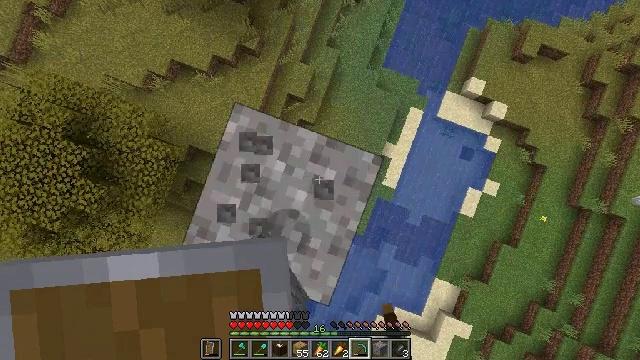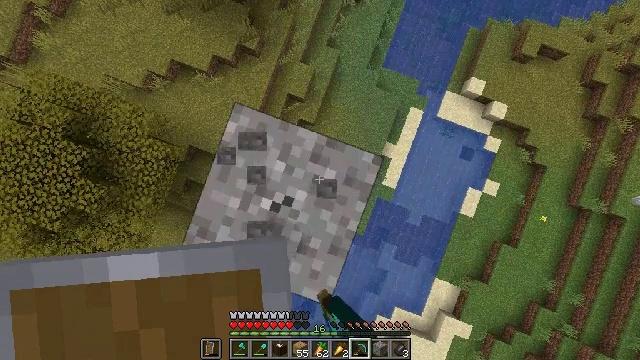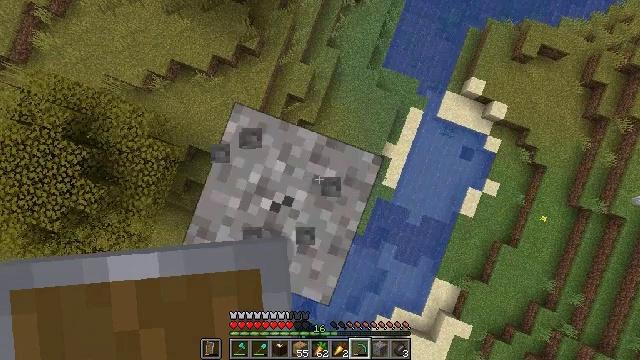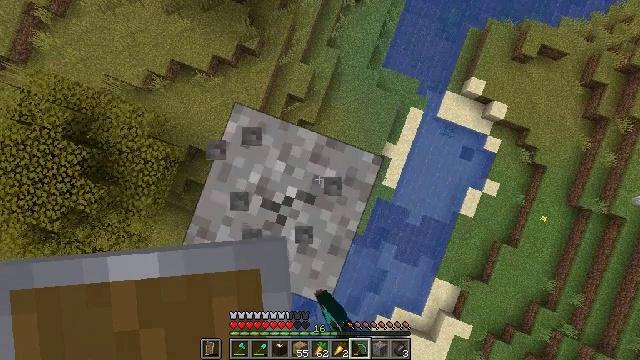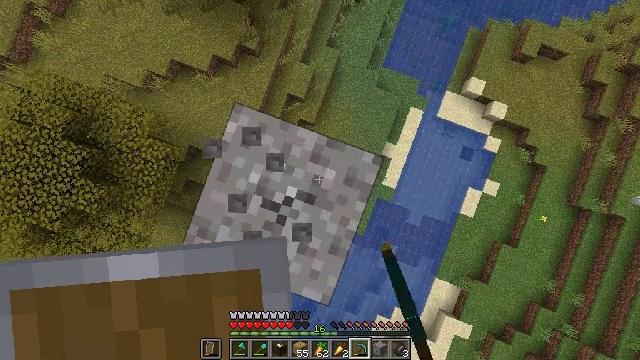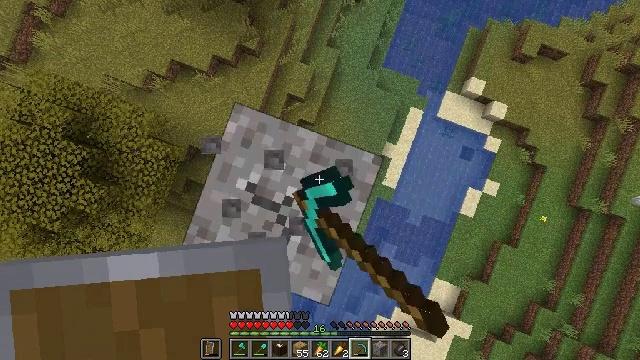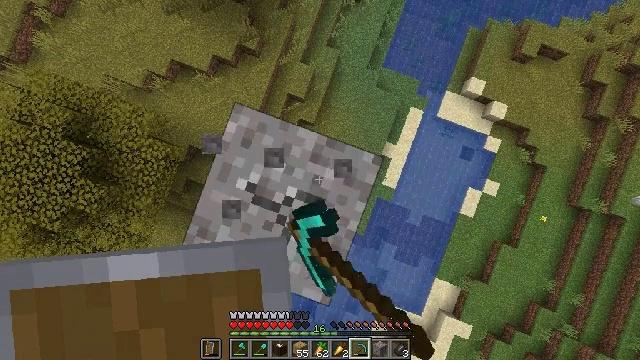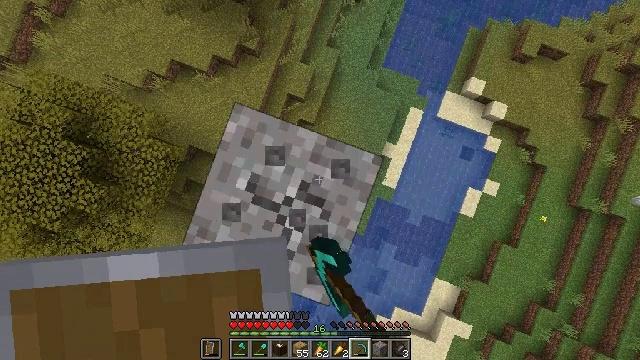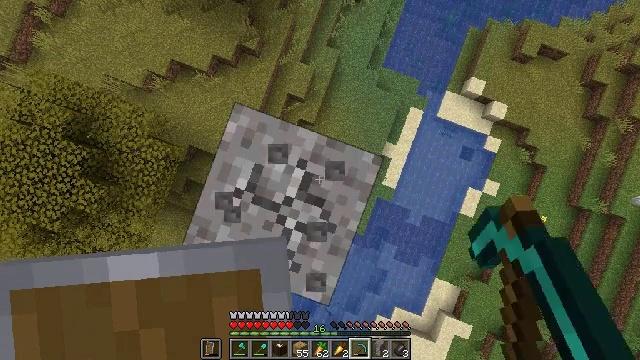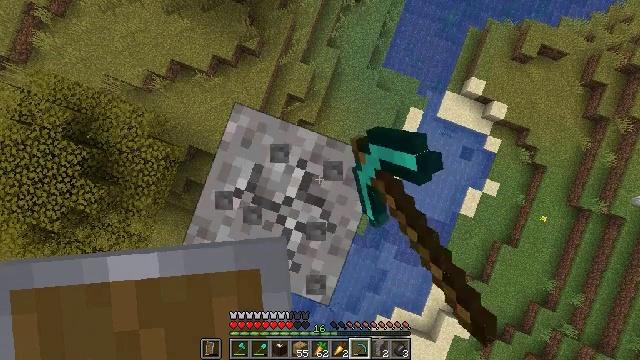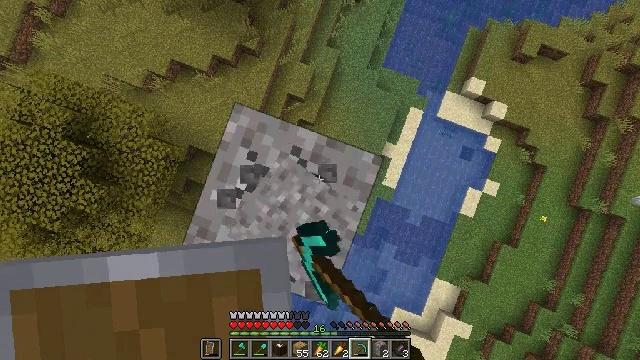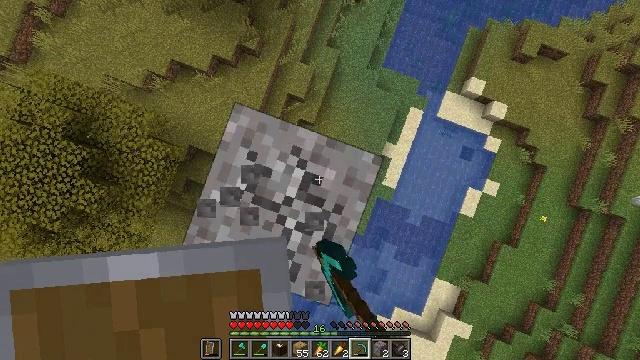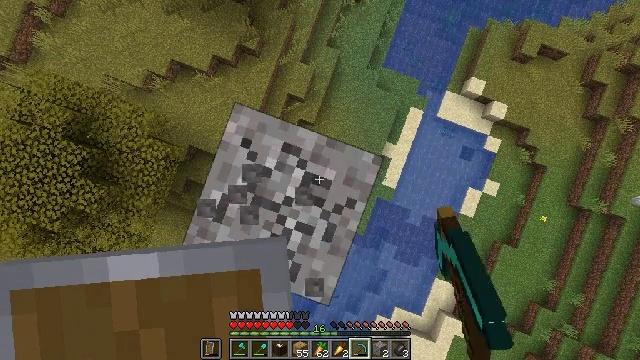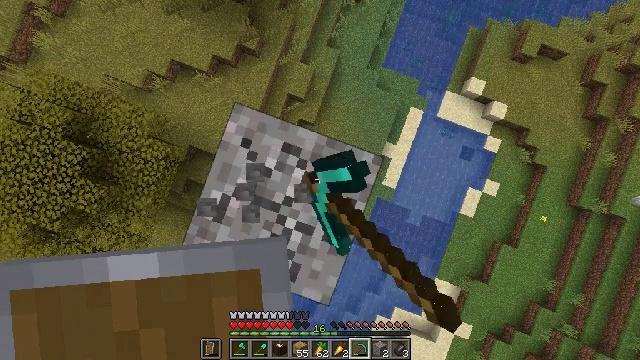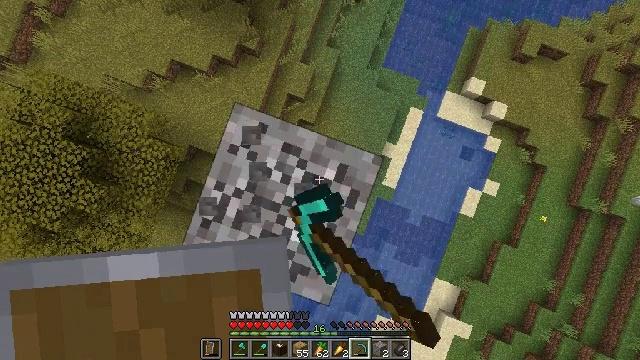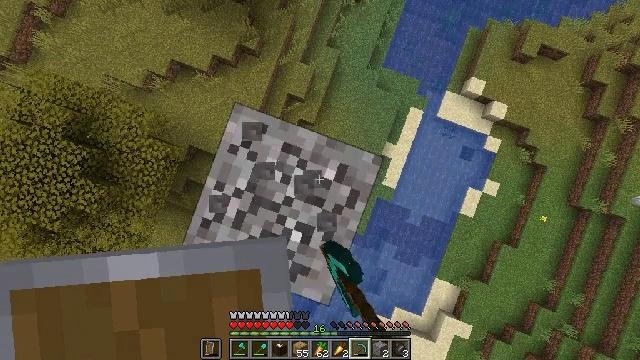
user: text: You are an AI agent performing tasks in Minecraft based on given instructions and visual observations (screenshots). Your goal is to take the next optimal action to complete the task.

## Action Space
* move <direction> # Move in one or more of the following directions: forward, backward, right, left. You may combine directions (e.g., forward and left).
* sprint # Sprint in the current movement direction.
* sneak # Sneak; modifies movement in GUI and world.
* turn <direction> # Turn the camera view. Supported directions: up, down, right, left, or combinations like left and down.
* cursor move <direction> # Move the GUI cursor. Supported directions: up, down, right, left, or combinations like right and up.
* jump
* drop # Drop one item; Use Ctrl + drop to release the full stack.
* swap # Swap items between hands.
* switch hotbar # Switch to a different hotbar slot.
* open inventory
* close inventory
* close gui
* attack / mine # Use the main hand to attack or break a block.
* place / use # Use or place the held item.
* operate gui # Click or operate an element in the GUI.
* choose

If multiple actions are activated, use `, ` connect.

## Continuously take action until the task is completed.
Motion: motion action
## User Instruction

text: Dig through gravel to clear a path.
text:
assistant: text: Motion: attack / mine
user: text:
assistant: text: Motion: attack / mine
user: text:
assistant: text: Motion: attack / mine
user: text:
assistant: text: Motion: attack / mine
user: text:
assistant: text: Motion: attack / mine
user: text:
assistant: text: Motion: attack / mine
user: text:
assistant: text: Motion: attack / mine
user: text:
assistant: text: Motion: attack / mine
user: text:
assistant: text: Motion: attack / mine
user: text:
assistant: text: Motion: attack / mine
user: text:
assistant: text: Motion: attack / mine
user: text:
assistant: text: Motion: attack / mine
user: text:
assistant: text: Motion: attack / mine
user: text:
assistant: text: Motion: attack / mine
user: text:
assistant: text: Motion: attack / mine
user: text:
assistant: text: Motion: attack / mine
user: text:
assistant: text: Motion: attack / mine
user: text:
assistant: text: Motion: attack / mine
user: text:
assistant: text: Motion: attack / mine
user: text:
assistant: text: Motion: attack / mine
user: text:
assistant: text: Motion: attack / mine
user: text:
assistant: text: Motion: attack / mine
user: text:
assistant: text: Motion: attack / mine
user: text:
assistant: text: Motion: attack / mine
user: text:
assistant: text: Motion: attack / mine
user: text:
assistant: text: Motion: attack / mine
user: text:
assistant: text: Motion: attack / mine
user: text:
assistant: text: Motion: attack / mine
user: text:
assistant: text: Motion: attack / mine
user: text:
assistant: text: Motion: attack / mine